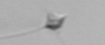
Label: Chaetoceros_tenuissimus